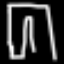
Label: pants